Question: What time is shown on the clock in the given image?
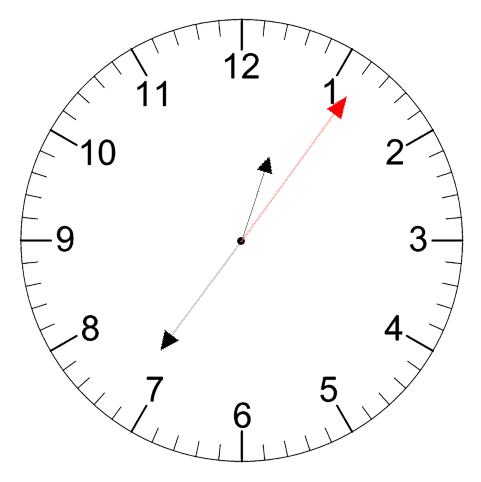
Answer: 12:36:06